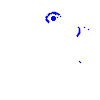
Particle: electron